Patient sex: F
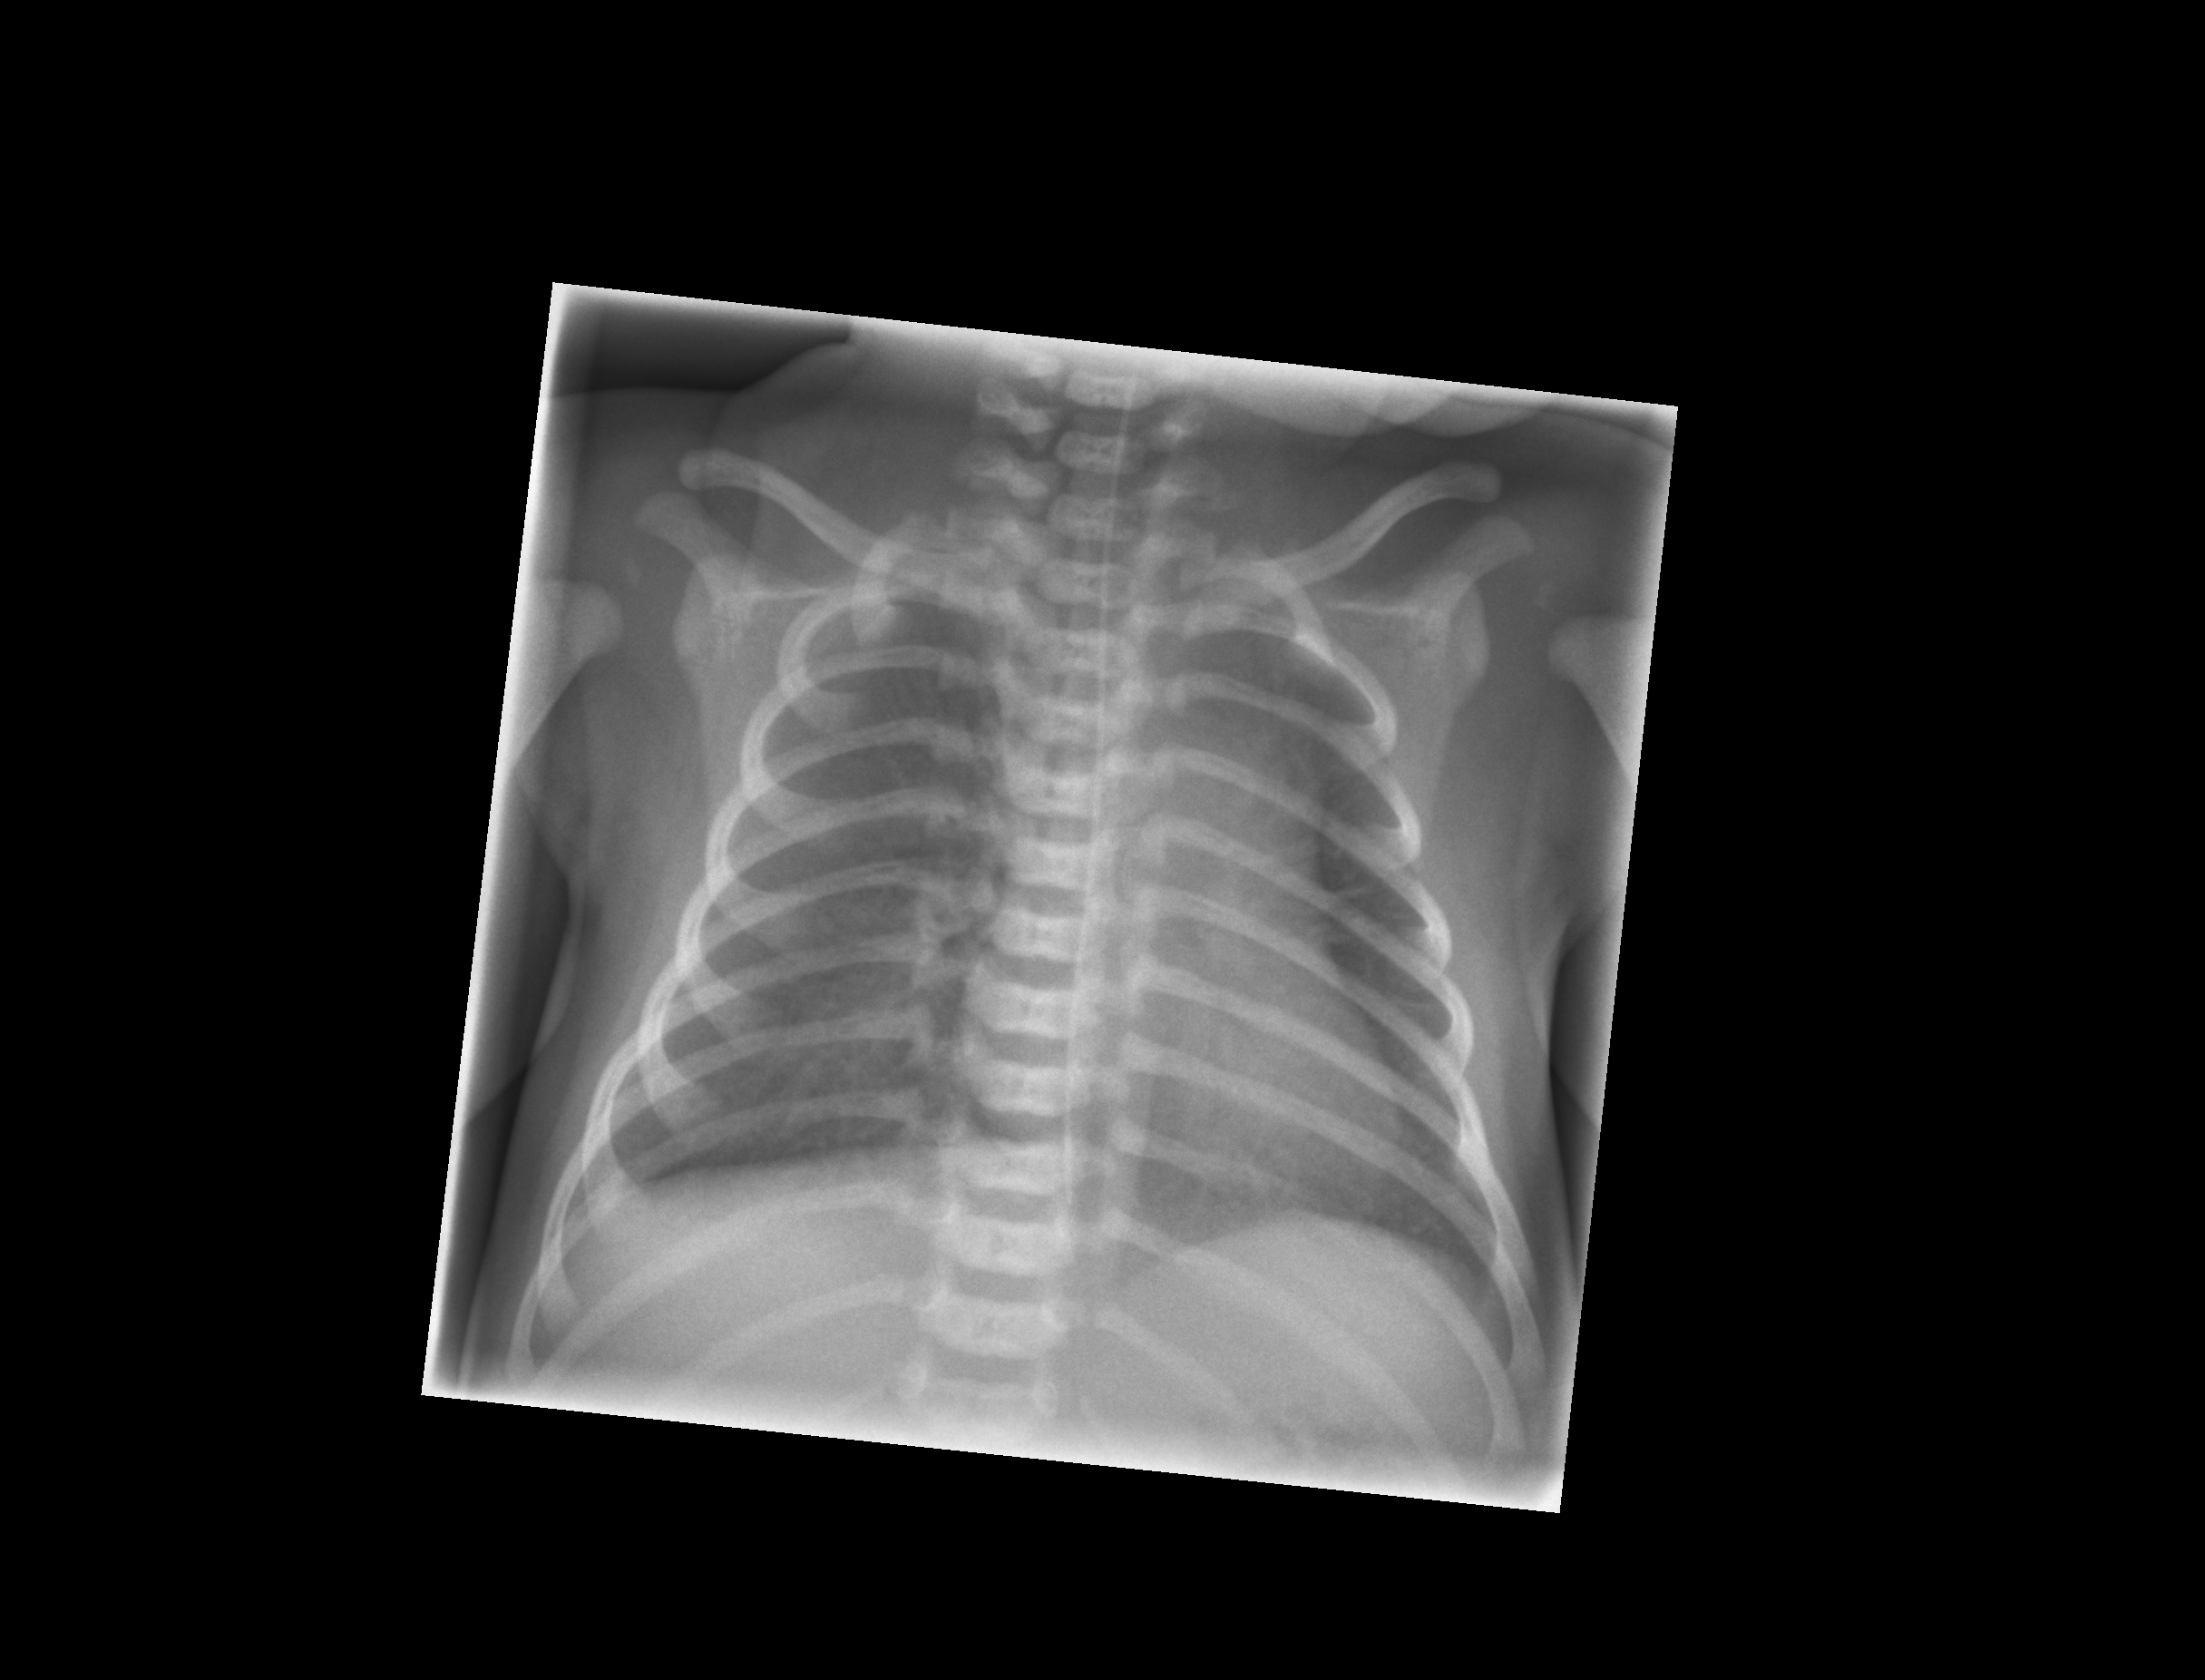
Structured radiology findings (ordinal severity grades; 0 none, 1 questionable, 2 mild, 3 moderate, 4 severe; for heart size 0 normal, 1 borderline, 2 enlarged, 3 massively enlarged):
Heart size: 0
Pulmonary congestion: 0
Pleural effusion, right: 0
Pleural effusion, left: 0
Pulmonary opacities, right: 1
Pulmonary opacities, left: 1
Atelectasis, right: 1
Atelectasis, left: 1